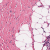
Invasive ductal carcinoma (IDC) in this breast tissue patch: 0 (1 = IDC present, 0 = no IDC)